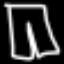
Label: pants